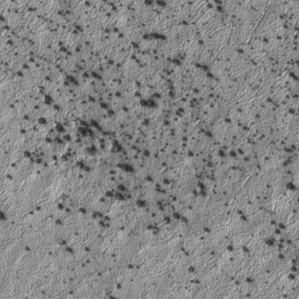
Label: frost